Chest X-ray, PA view. Patient: 45 years old, sex M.
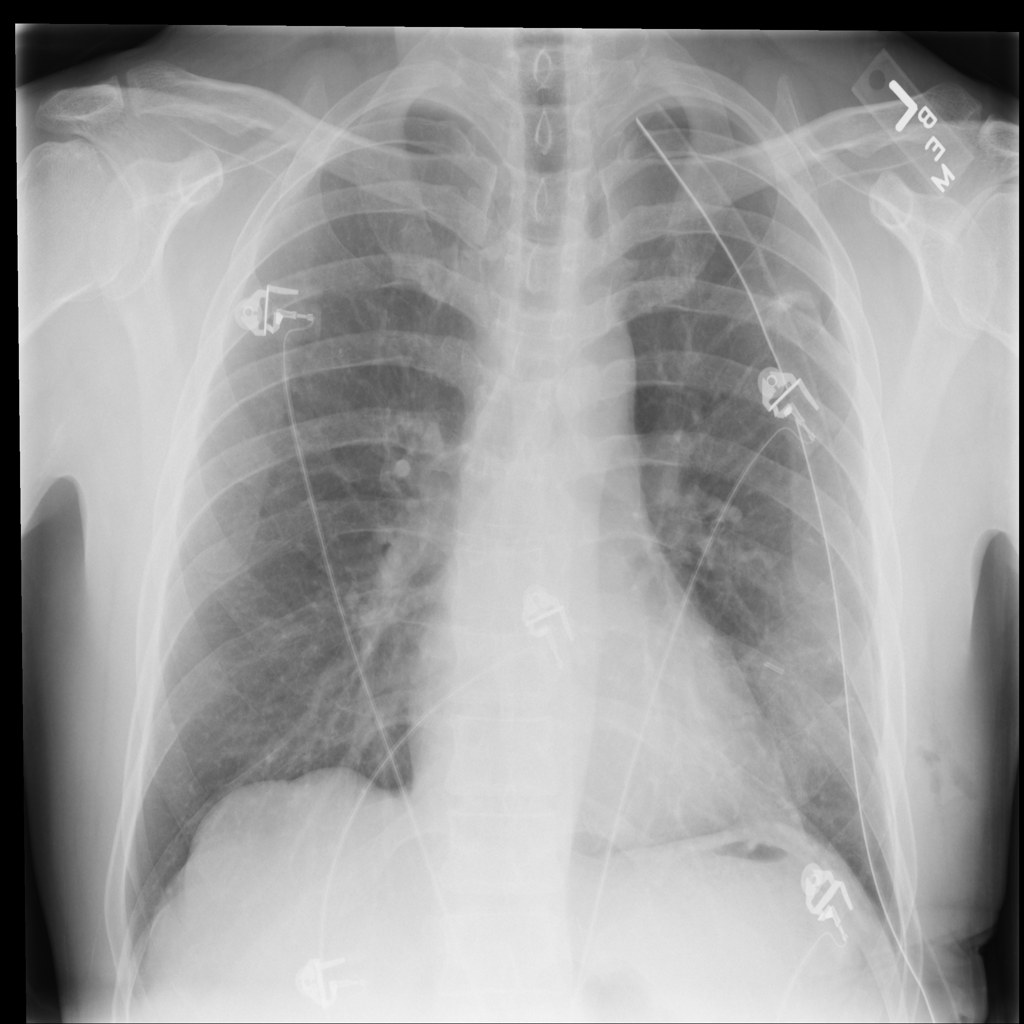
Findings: No Finding